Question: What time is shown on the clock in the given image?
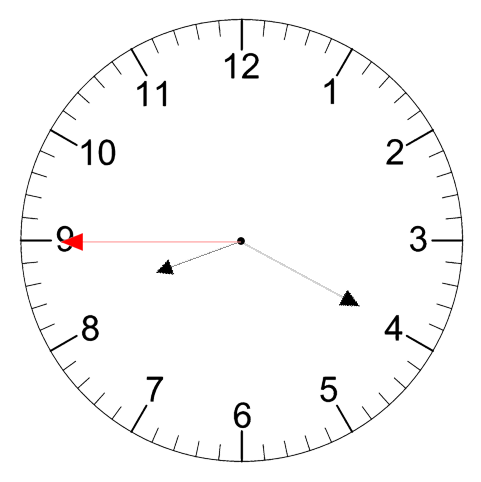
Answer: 08:19:45